Field crop: tomato
Growth stage: 2
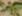
Species: solanum